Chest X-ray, PA view. Patient: 59 years old, sex M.
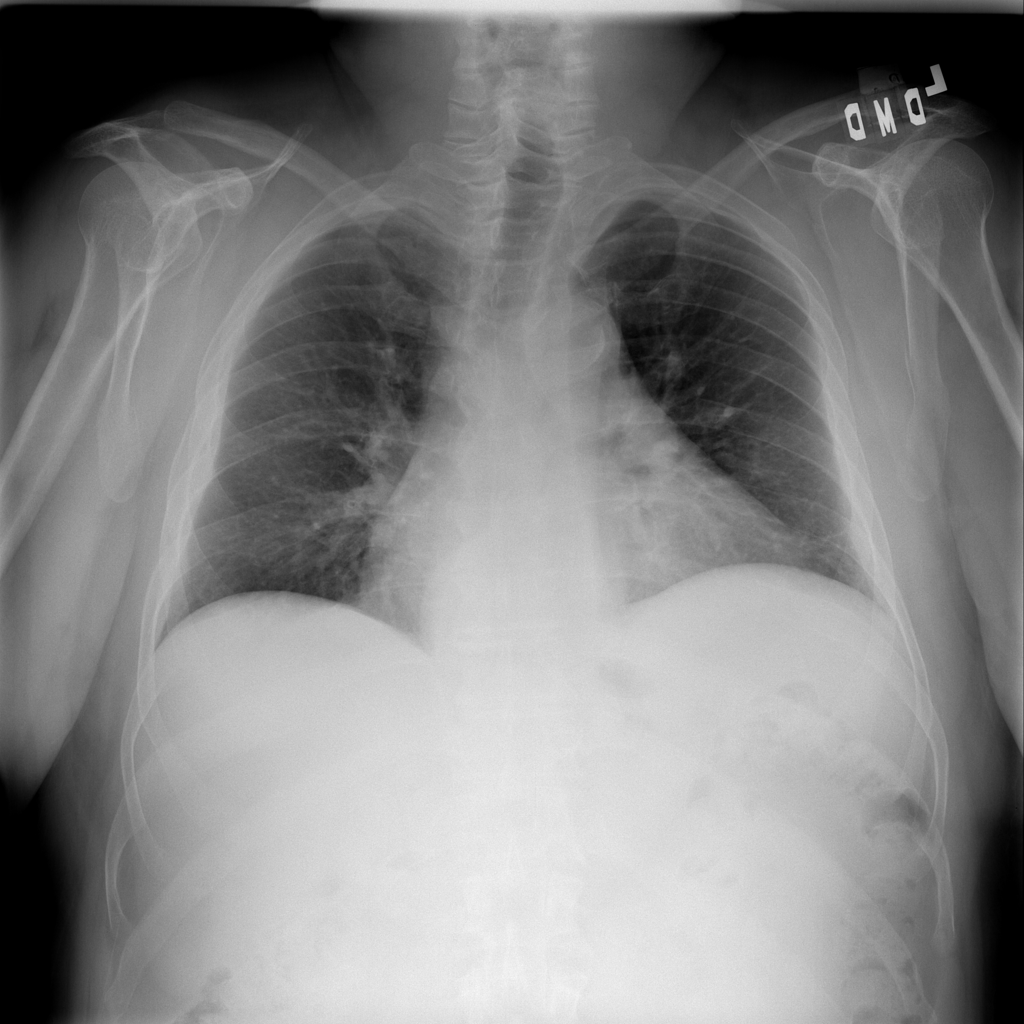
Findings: No Finding